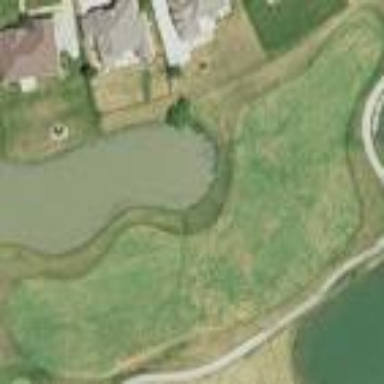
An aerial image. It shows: Grassy area designated as golf fairway.